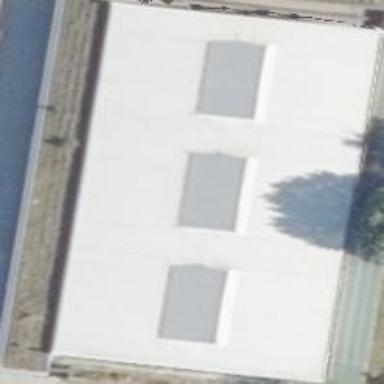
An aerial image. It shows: Sports hall building with flat roof. The sports hall is designed for leisure and recreational activities.